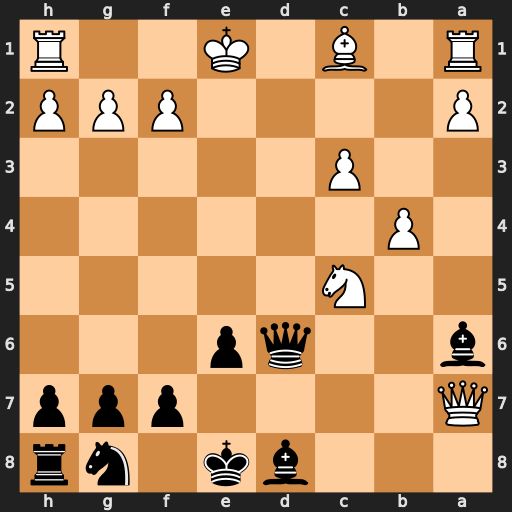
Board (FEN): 3bk1nr/Q4ppp/b2qp3/2N5/1P6/2P5/P4PPP/R1B1K2R
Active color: b
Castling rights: KQk
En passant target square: -
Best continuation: Qe5+ Be3 Qxc3+ Kd1 Qxa1+